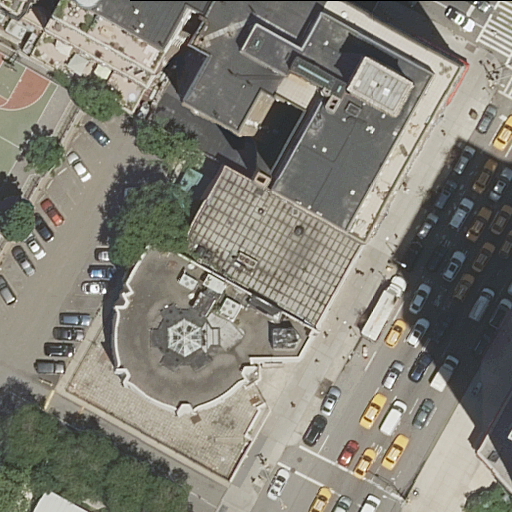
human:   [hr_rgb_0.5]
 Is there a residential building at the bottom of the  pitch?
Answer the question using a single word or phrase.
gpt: yes

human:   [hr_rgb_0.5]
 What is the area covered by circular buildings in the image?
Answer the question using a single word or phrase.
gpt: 0m2

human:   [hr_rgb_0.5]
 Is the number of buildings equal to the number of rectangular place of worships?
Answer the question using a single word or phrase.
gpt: no

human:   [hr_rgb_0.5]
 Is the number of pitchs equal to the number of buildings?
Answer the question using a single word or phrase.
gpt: no

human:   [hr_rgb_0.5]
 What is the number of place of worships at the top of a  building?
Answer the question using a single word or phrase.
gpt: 1

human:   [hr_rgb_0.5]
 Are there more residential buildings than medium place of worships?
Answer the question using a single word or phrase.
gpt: yes

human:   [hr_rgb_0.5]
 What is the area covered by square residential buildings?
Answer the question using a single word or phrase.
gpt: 0m2

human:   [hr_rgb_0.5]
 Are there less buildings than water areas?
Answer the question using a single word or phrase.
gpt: no

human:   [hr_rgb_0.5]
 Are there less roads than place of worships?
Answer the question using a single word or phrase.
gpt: no

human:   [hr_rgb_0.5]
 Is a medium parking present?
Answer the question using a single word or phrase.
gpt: no

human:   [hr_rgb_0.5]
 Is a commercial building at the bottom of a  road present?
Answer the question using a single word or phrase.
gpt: no

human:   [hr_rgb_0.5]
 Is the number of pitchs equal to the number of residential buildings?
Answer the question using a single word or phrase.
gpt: no

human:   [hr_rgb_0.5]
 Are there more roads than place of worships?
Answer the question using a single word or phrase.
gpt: yes

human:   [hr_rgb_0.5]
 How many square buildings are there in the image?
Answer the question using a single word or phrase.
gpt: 0

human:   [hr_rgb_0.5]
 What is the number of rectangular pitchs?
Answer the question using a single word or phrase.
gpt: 1

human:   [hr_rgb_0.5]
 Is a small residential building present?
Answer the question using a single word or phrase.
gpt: yes

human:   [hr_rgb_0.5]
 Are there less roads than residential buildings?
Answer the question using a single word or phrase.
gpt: no

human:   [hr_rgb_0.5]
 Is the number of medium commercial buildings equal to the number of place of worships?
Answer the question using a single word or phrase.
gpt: no

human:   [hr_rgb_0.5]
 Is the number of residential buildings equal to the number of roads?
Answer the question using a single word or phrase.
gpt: no

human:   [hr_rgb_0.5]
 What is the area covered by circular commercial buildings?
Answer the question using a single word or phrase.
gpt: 0m2

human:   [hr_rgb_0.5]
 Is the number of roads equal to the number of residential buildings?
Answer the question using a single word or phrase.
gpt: no

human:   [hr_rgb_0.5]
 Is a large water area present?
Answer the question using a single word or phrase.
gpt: no

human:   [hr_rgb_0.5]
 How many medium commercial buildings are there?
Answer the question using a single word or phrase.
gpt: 0

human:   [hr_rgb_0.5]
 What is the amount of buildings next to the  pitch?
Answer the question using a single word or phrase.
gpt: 6

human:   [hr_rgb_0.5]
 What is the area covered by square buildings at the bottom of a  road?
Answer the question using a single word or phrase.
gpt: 0m2

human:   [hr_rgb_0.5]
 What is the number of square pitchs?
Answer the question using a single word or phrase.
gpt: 0

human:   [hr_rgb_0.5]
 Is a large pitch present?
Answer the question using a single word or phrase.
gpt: no

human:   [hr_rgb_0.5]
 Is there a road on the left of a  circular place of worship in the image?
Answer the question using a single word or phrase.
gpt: no

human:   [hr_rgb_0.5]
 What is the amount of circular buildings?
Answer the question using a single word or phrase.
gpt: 0

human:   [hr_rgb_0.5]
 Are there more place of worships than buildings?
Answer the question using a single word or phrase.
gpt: no

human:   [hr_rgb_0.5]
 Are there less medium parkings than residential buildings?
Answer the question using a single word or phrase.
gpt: yes

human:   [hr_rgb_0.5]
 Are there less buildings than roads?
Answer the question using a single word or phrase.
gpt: yes

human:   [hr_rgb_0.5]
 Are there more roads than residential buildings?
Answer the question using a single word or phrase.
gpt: yes

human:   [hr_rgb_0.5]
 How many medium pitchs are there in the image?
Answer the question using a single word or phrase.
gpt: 1

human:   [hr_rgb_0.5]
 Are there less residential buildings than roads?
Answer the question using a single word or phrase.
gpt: yes

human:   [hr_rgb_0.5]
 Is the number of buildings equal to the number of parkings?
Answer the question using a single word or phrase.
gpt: no